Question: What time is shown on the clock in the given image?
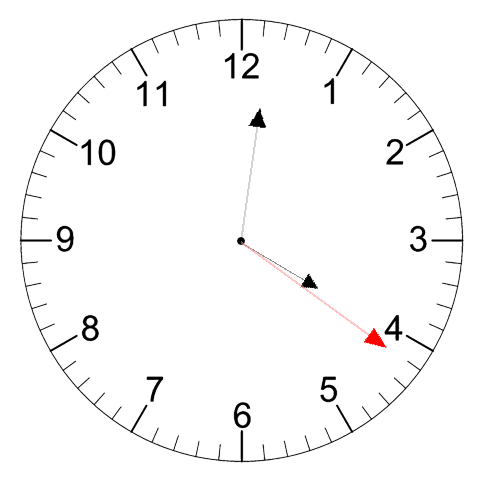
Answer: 04:01:21